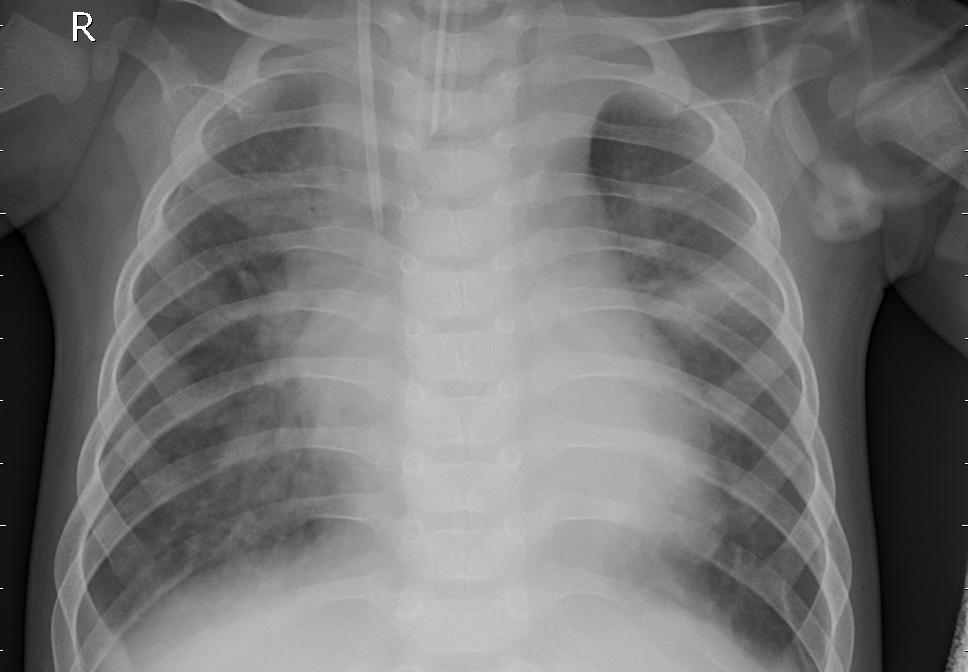
Diagnosis: PNEUMONIA